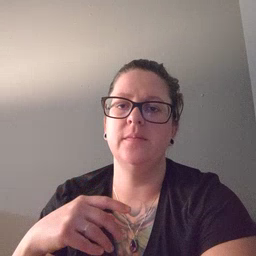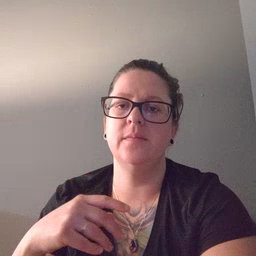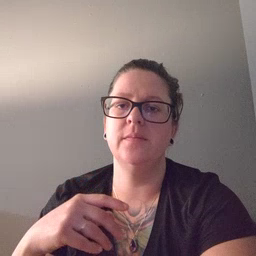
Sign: puppy